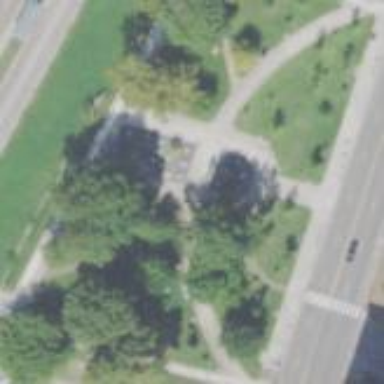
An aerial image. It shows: Lovely park for leisure and relaxation.